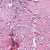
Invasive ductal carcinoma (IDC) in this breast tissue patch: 1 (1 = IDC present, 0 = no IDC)